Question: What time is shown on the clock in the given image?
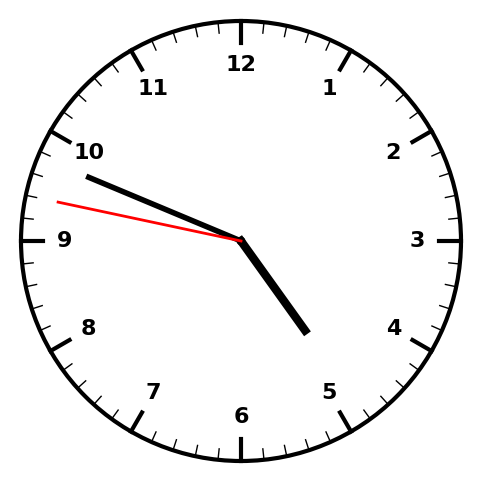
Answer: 04:48:47